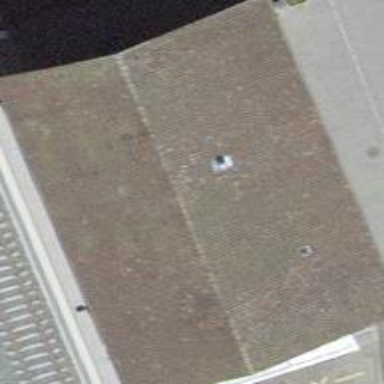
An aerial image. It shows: Warehouse.